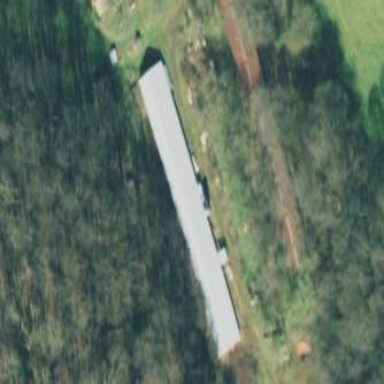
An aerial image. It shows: Poultry house.